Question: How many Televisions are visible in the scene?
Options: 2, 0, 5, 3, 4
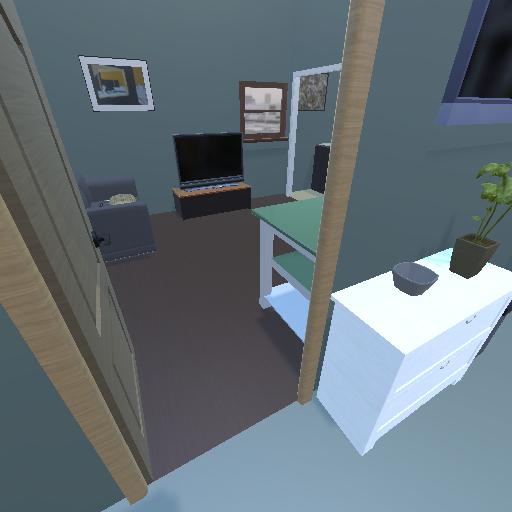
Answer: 2